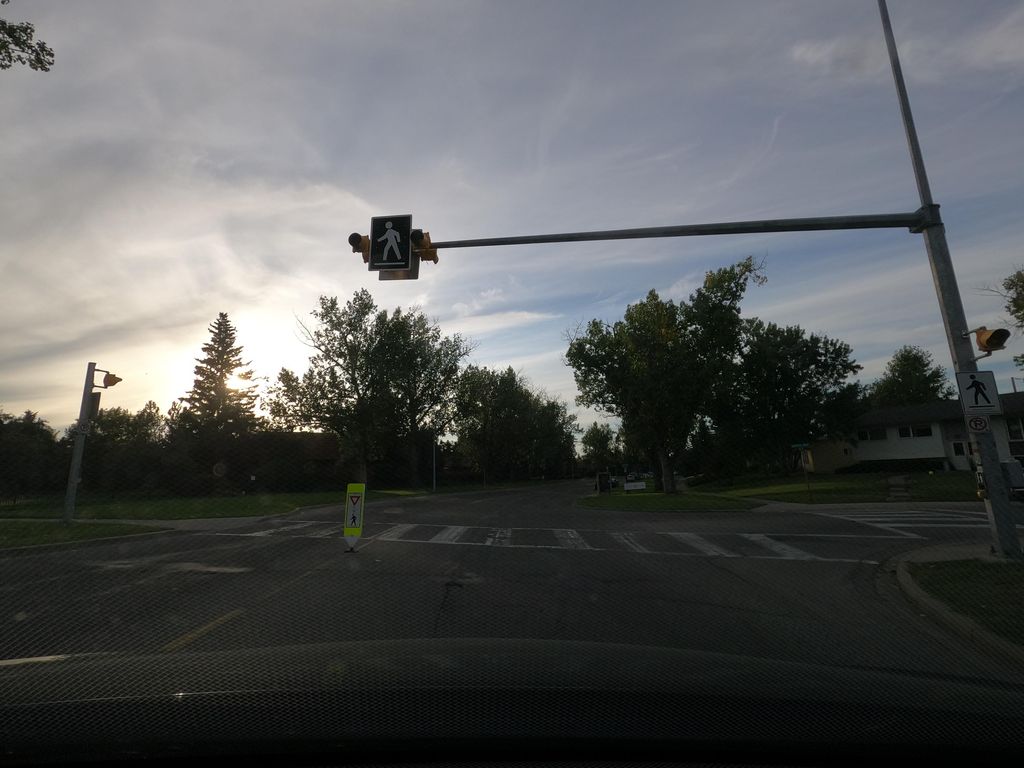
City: calgary